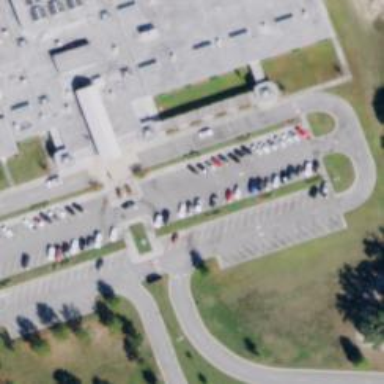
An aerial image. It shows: Parking space is available.